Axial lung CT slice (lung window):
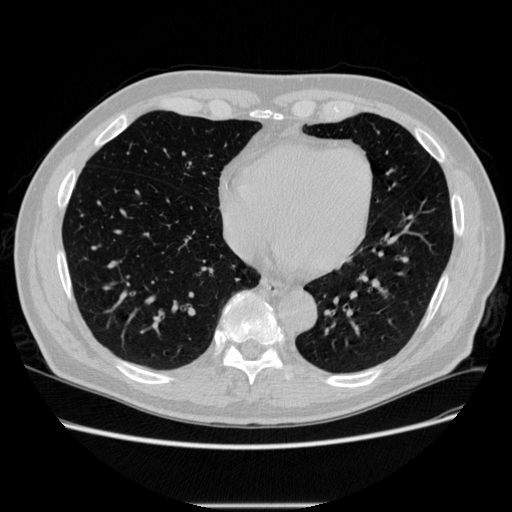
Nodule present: no